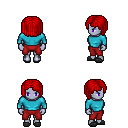
a pixel art fantasy rpg character, female body template, dark elf, purple skin, teal long-sleeve shirt, red pants, red pageboy hairstyle, gray slippers, four views (front, back, left, right), 2x2 character sprite sheet, small pixel art, hard edges, no anti-aliasing